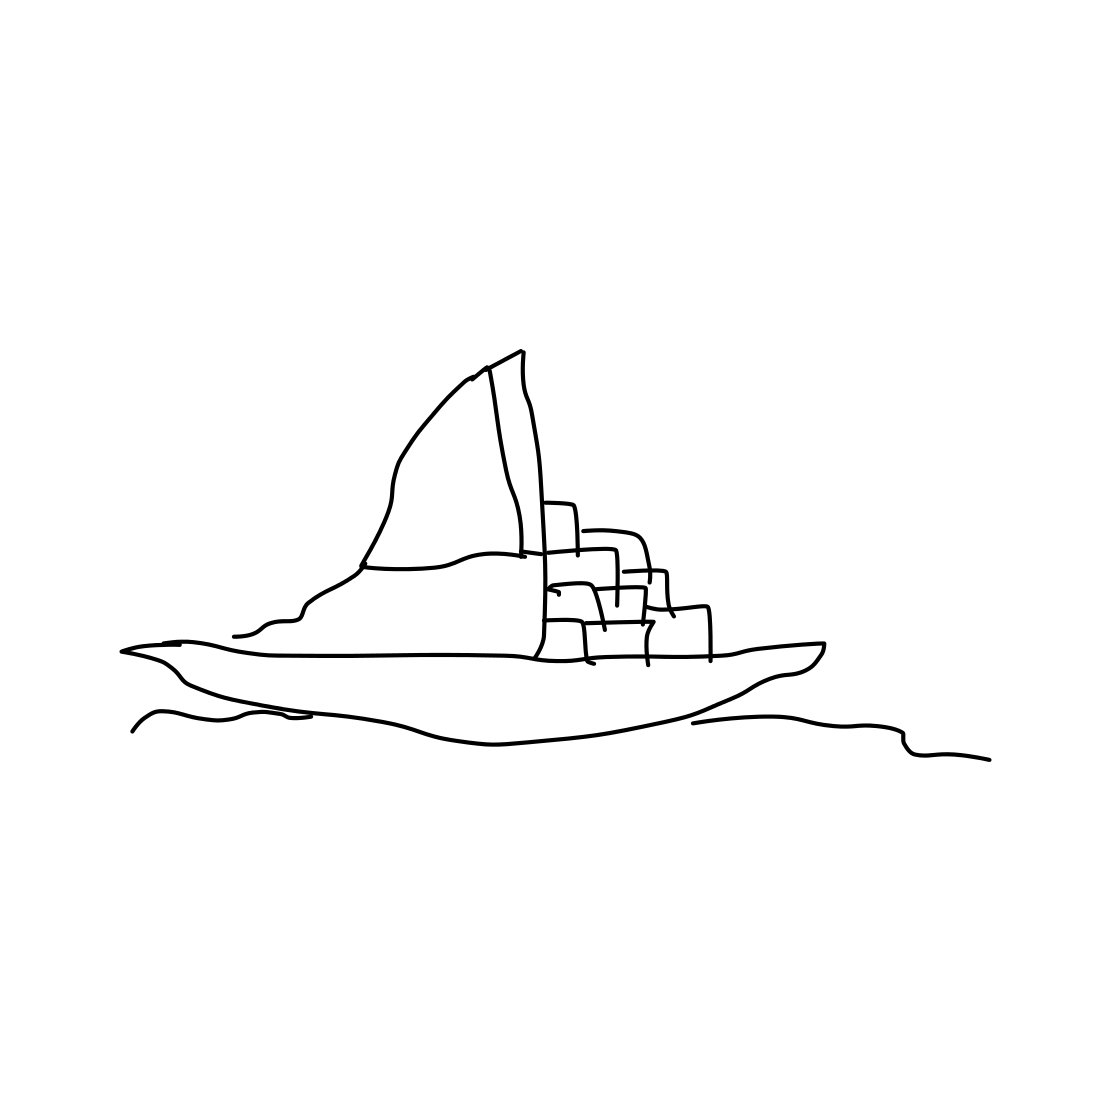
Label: sailboat